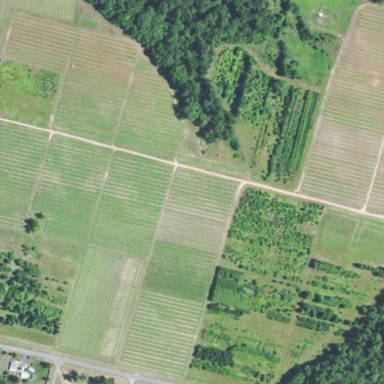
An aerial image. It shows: Orchard.